Question: I got the image and the box working accordingly so far. However my problem is, when I go to add 'height', it goes up instead of down.
My fiddle - <URL>
'''
.post {
height: 255px;
font-size: 14px;
position: relative;
padding: 5px;
margin-right: 3%;
margin-top: 3%;
}
.box-one {
background-image: url("http://www.getmdl.io/templates/blog/images/coffee.jpg");
background-repeat: no-repeat;
background-size: cover;
}
.image-text {
position: absolute;
width: 100%;
margin: 0;
left: 0;
font-weight: bold;
color: white;
text-align: center;
background: black;
bottom: 0;
padding: 5px;
height: 40px;
}
'''
'''
<div class="late-post grid-60 tablet-grid-50 mobile-grid-100">
<div class="post box-one">
<h1>Pottery</h1>
<p class="image-text">Lorem Ipsum is simply dummy text of the printing and</p>
</div>
</div>
'''
Basically, I want to add content inside the 'image-text' but rather the box go up, I want it to go down. Here's what I'm talking about:

the white box is going up covering the image. I don't want it to cover the image. I want the white box to go down instead of up with an adjusted height.
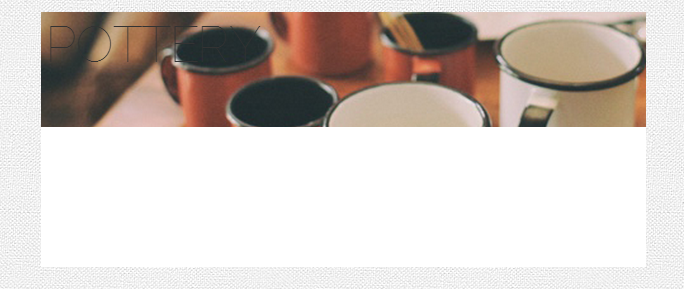
Answer: For known height, edit the 'bottom' value to match the container's 'height'.
'''
.image-text {
bottom: -40px;
height: 40px;
}
'''
'''
.post {
height: 100px;
width: 500px;
font-size: 14px;
position: relative;
/* padding: 5px; */
/* margin-right: 3%; */
/* margin-top: 3%; */
}
.box-one {
background-image: url("http://www.getmdl.io/templates/blog/images/coffee.jpg");
background-repeat: no-repeat;
background-size: cover;
/* outline: 5px solid blue; */
}
.image-text {
position: absolute;
left: 0;
bottom: -40px;
width: 100%;
margin: 0;
font-weight: bold;
color: white;
text-align: center;
background: black;
/* opacity: .5; */
/* padding: 5px; */
height: 40px;
line-height: 40px;
}
'''
'''
<div class="post box-one">
<h1>Pottery</h1>
<p class="image-text">Lorem Ipsum is simply dummy text of the printing and</p>
</div>
'''
If it's unknown height, you can use <URL> property.
'''
.image-text {
bottom: 0;
transform: translateY(100%);
}
'''
'''
.post {
height: 100px;
width: 500px;
font-size: 14px;
position: relative;
/* padding: 5px; */
/* margin-right: 3%; */
/* margin-top: 3%; */
}
.box-one {
background-image: url("http://www.getmdl.io/templates/blog/images/coffee.jpg");
background-repeat: no-repeat;
background-size: cover;
/* outline: 5px solid blue; */
}
.image-text {
position: absolute;
left: 0;
bottom: 0;
width: 100%;
margin: 0;
font-weight: bold;
color: white;
text-align: center;
background: black;
/* opacity: .5; */
padding: 10px 0;
/* height: 40px; */
-webkit-transform: translateY(100%);
-ms-transform: translateY(100%);
transform: translateY(100%);
}
'''
'''
<div class="post box-one">
<h1>Pottery</h1>
<p class="image-text">Lorem Ipsum is simply dummy text of the printing and</p>
</div>
'''